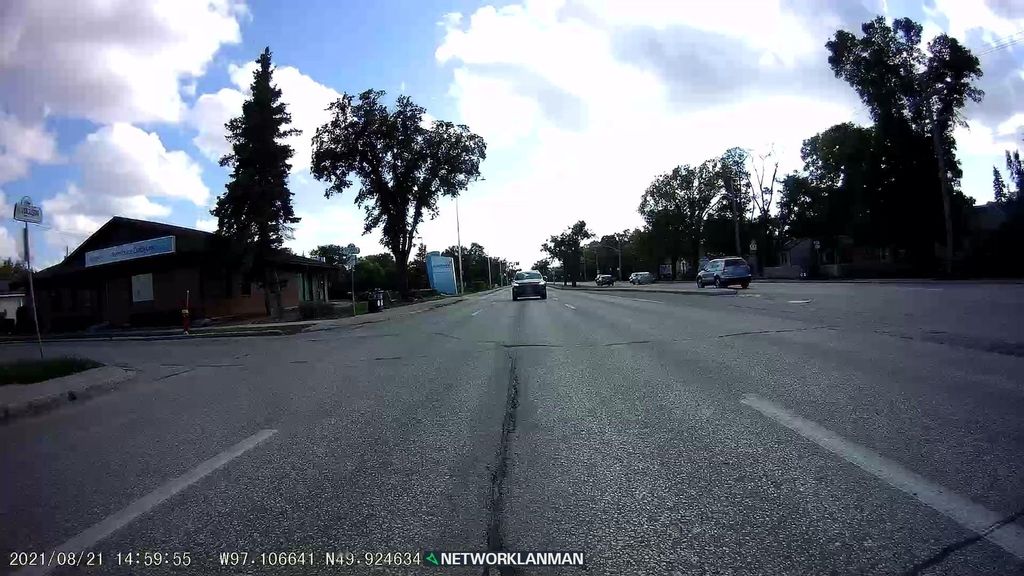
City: winnipeg